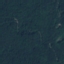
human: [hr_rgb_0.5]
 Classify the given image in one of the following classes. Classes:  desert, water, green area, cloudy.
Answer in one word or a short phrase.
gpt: green area